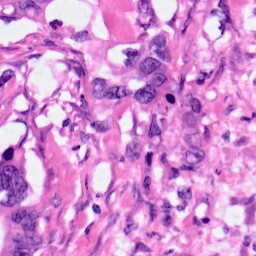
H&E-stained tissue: Pancreatic